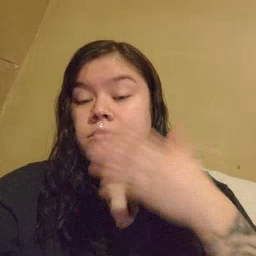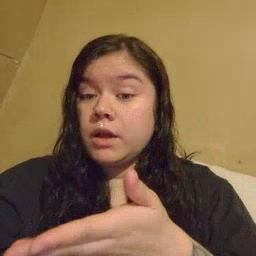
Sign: there